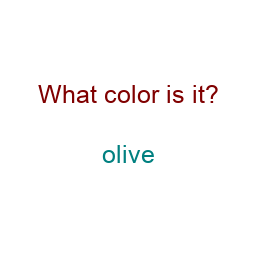
Color: teal
Color name shown: olive
Background color: white
Question text color: maroon